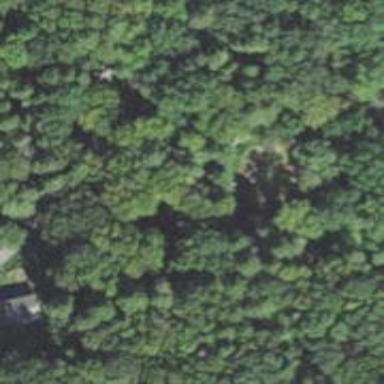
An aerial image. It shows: Nature reserve in woodland area.